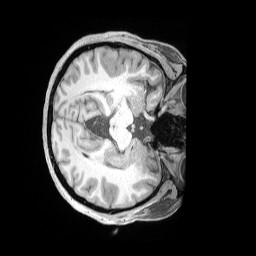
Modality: T1w
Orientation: axial
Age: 33
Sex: female
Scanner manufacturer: siemens
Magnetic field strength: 3 T
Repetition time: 2 s
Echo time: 0.00211 s